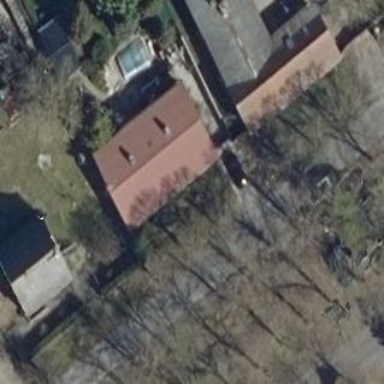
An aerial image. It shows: Residential building.